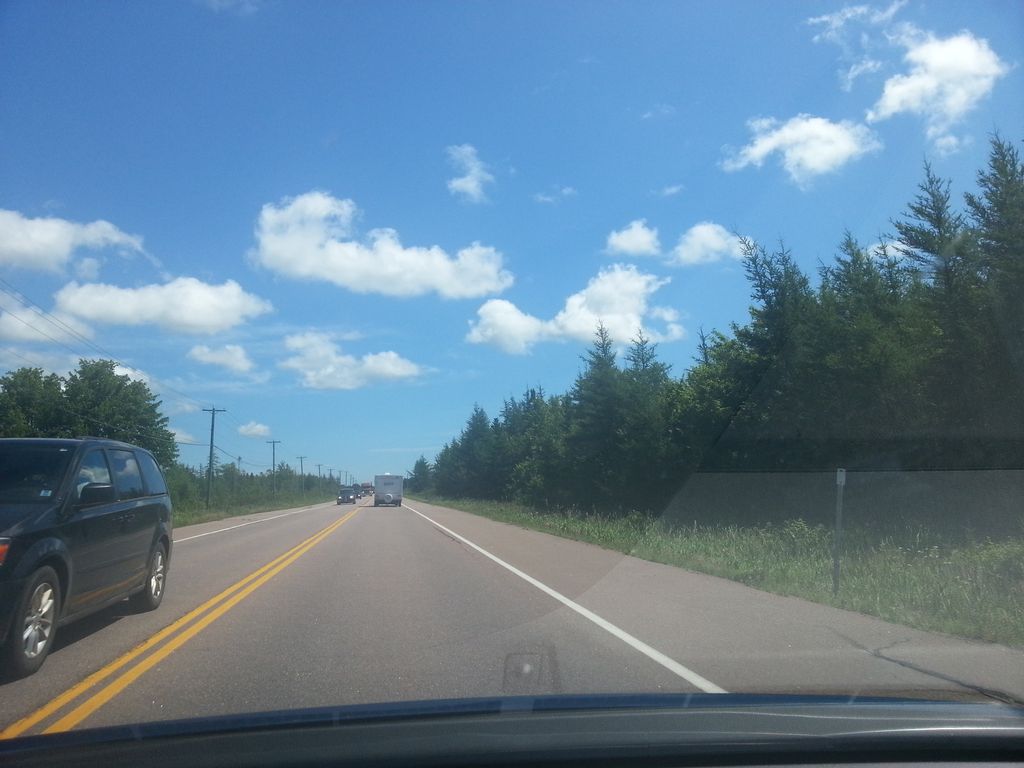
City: charlottetown